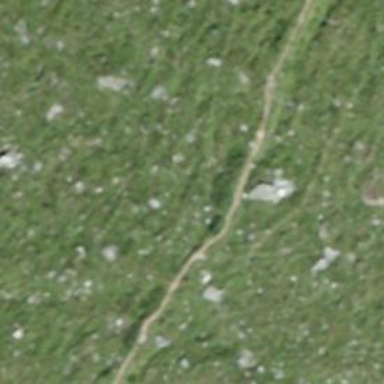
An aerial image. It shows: Path.